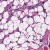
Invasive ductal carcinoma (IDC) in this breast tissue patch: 0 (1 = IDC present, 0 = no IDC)